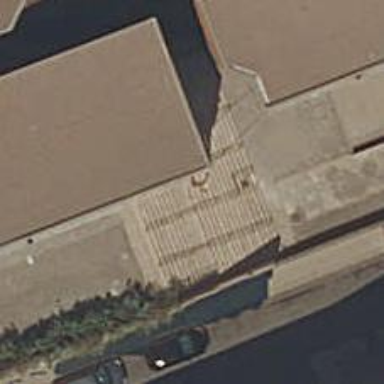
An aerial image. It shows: Road with steps.